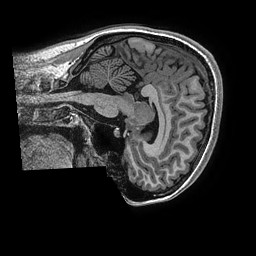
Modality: T1w
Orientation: sagittal
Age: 15
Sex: female
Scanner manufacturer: ge
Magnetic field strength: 3 T
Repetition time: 0.006952 s
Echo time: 0.00292 s